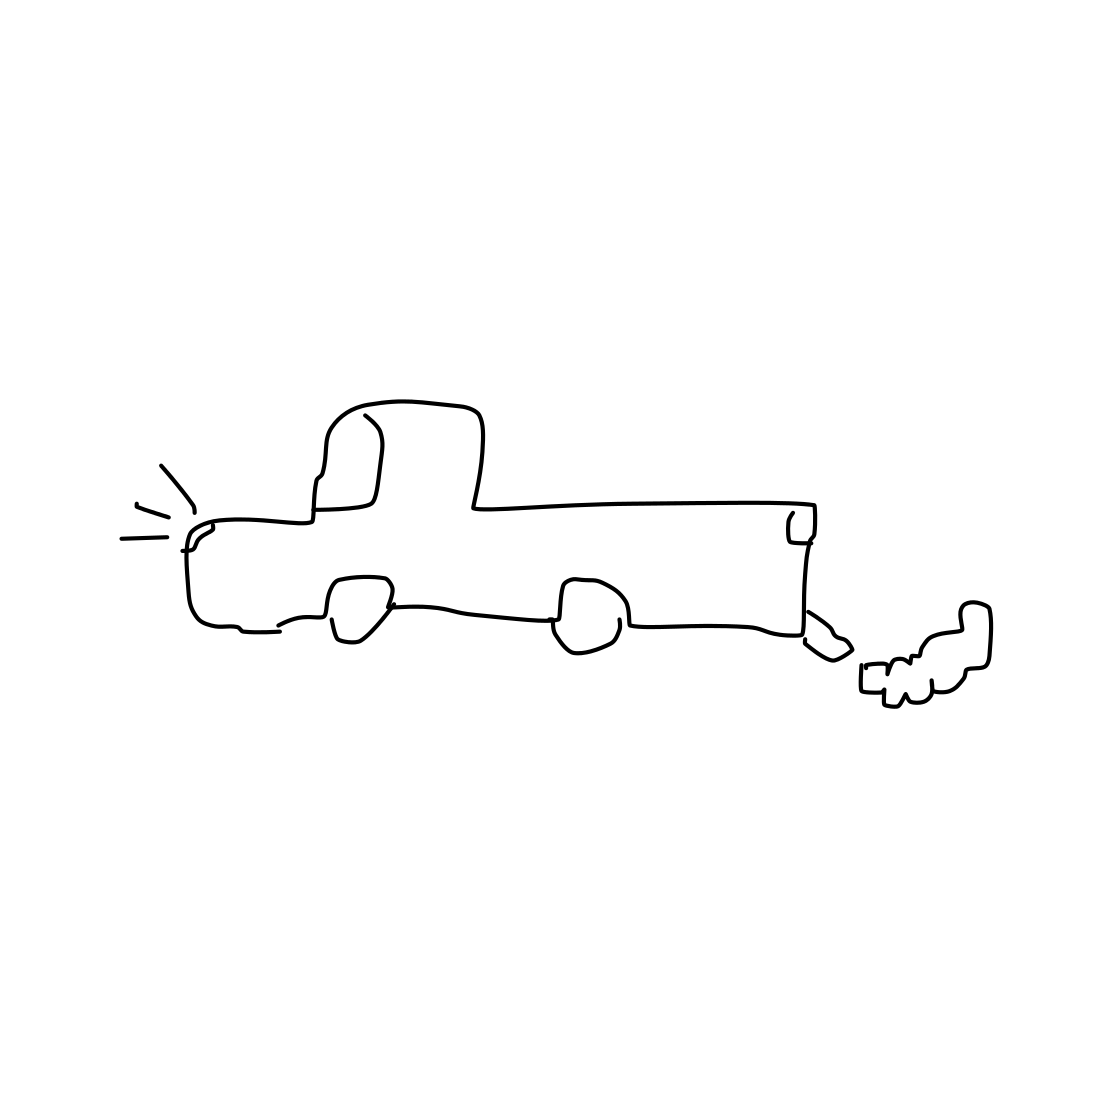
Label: pickup truck